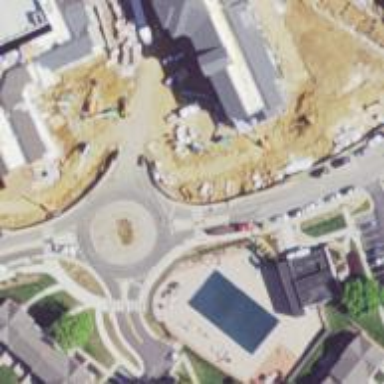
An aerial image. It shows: Roundabout on residential road.